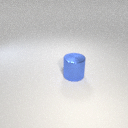
large blue metal cylinder